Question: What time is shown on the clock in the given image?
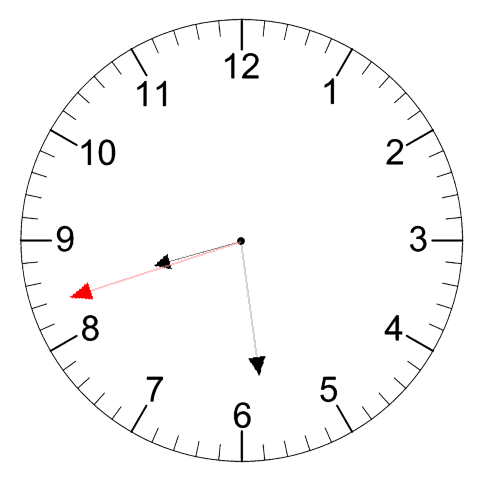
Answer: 08:28:42